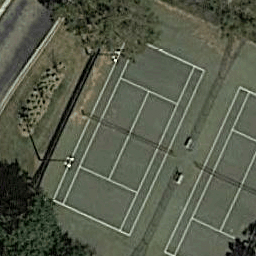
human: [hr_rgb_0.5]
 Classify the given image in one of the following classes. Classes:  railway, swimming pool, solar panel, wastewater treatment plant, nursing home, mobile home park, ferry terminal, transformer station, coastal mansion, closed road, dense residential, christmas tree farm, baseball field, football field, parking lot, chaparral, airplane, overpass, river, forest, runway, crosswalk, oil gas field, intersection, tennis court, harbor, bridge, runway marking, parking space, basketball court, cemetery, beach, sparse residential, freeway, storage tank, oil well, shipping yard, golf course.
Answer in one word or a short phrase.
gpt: tennis court